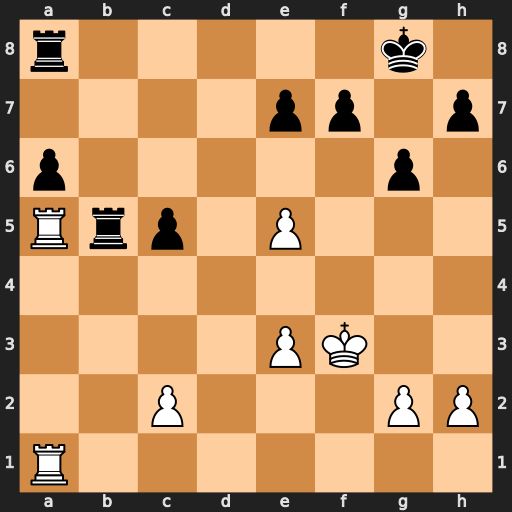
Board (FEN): r5k1/4pp1p/p5p1/Rrp1P3/8/4PK2/2P3PP/R7
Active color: w
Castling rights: -
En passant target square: -
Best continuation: Rxb5 axb5 Rxa8+